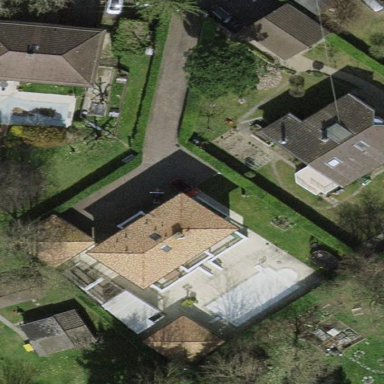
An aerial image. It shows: Garden surrounded by fence.